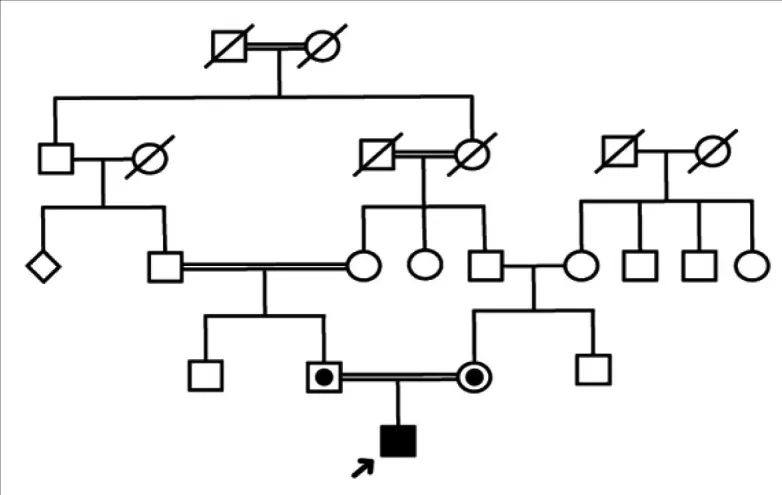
Pedigree of the studied family with an autosomal recessive pattern of inheritance.
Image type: electrography (emg)